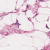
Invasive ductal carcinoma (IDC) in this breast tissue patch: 1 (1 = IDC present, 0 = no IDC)